Current action and preconditions to check: trajectory_clear

Your task: For each precondition in the list above, predict whether it will hold at this action.

Consider the current scene as observed from the mobile robot's camera, and analyze the predicted future states of all dynamic agents (e.g., people, animals, vehicles, or any moving entities) within the NEXT SECOND.

IMPORTANT: Only answer "very likely" if you are absolutely certain—based on strong, clear evidence—that a dynamic agent will violate the precondition in the predicted future state. Do NOT answer "very likely" for unlikely, ambiguous, or low-probability risks.

Ask yourself for each precondition: Is there a high probability, with clear and convincing evidence, that the predicted future states of any dynamic agent will interfere with the predicted future state of the currently executing action within the NEXT SECOND, causing that precondition to fail?

Assess the risk level based on these predictions. Use "likely" or "very likely" if motions create a clear risk of interference.

Use "neutral" or "improbable" if agents are nearby but their predicted paths are clearly diverging or non-conflicting.

Failure Risk Categories: "very improbable", "improbable", "neutral", "likely", "very likely"

Answer Format: Output ONLY the probability_of_failure value from these categories: "very improbable", "improbable", "neutral", "likely", "very likely"

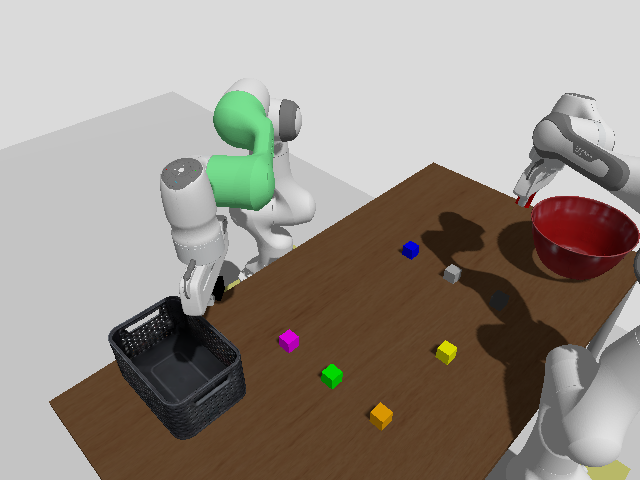

Answer: very improbable